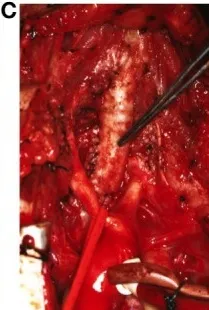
Intraoperative view of the trachea and the slide tracheoplasty procedure.finally elliptic anastomosis at the cut surface With this procedure, the tracheal length is reduced by half.
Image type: medical_photograph (other_medical_photograph)